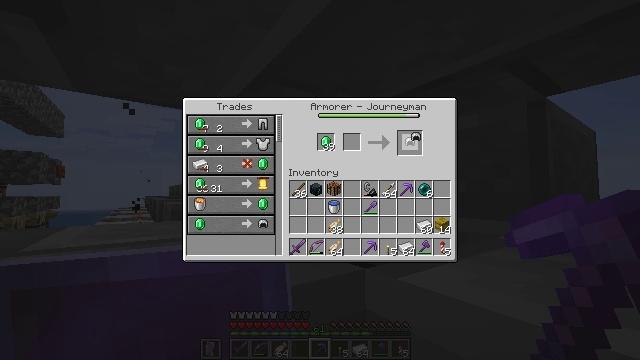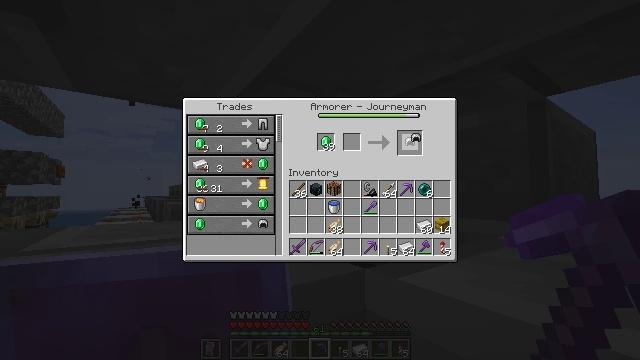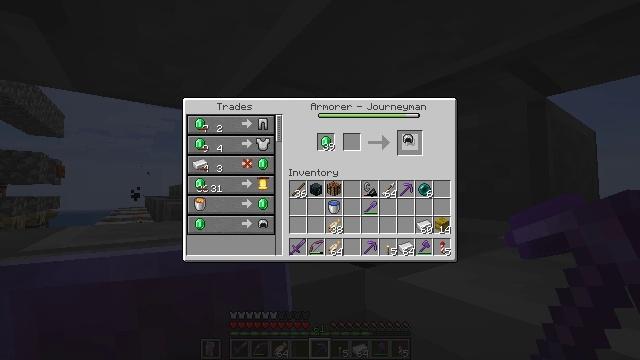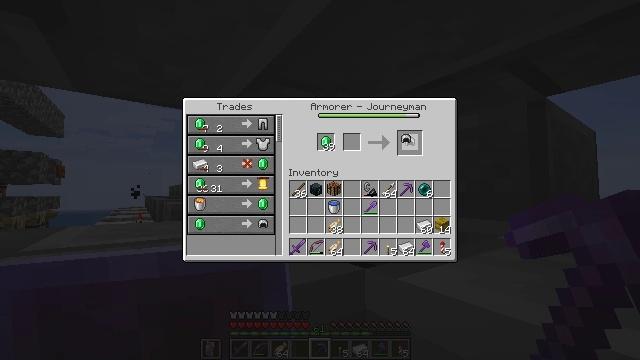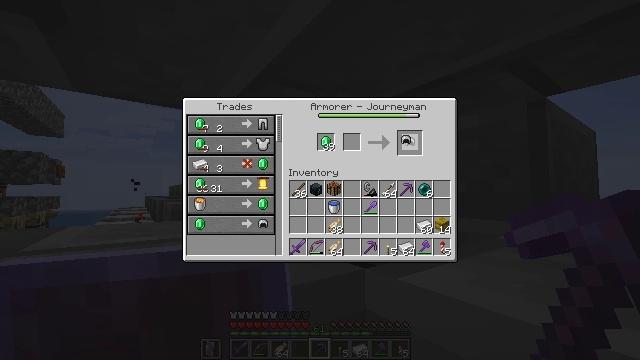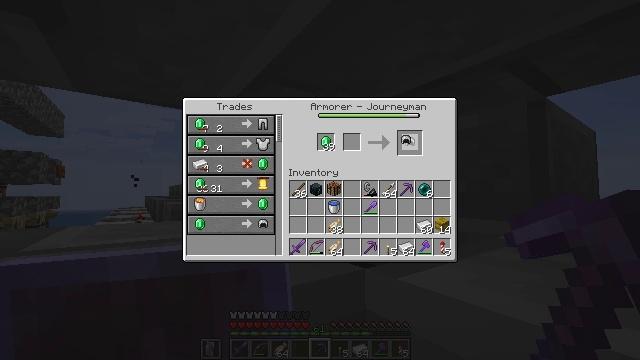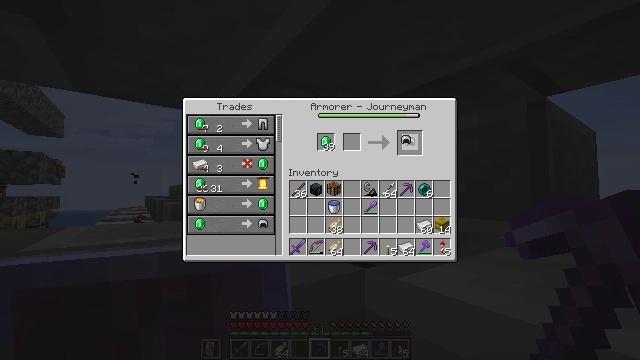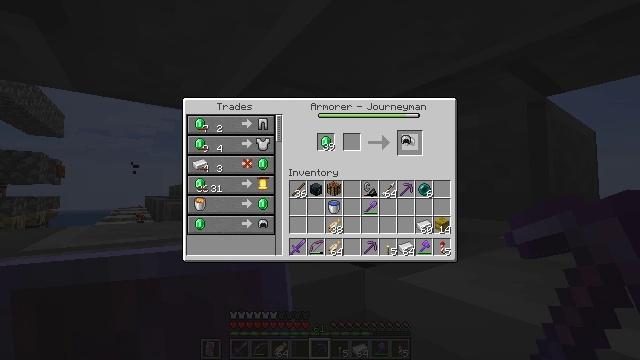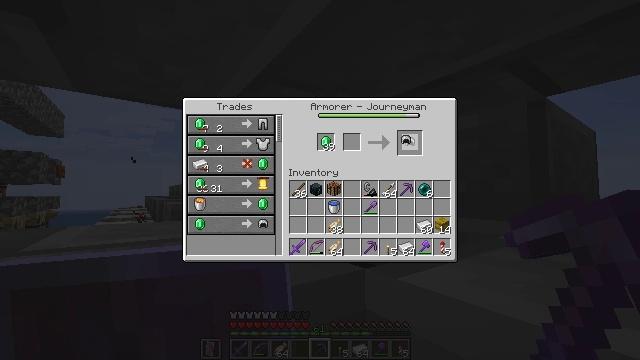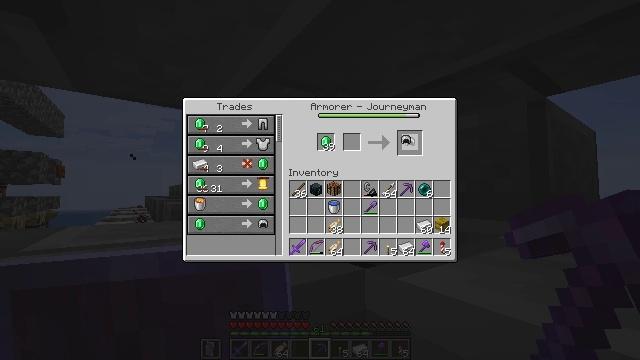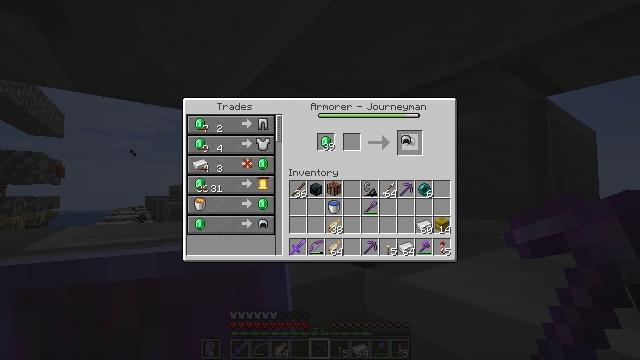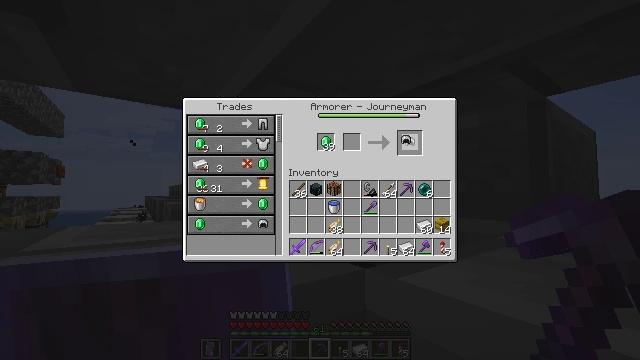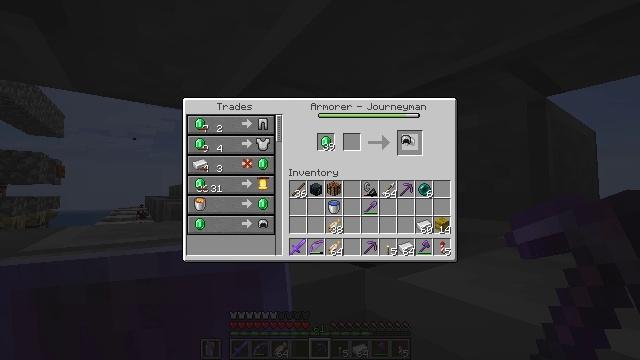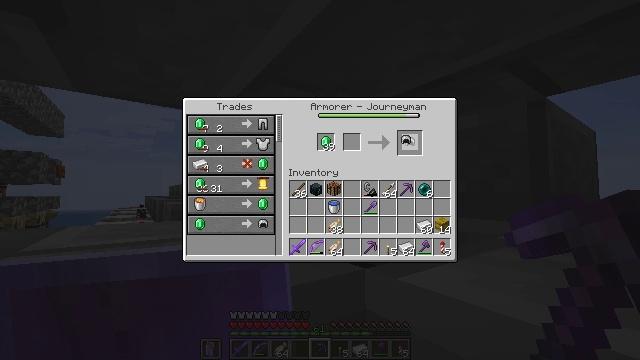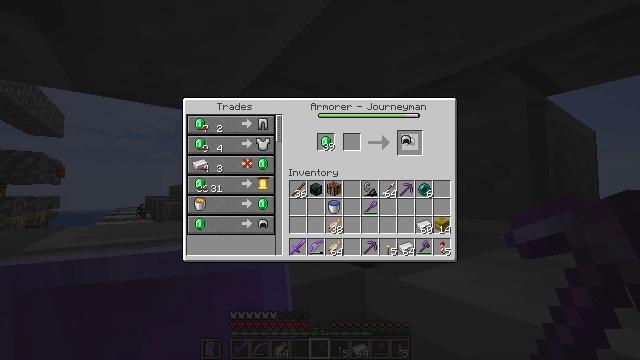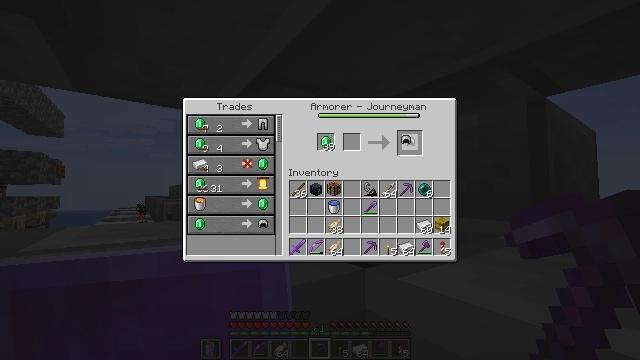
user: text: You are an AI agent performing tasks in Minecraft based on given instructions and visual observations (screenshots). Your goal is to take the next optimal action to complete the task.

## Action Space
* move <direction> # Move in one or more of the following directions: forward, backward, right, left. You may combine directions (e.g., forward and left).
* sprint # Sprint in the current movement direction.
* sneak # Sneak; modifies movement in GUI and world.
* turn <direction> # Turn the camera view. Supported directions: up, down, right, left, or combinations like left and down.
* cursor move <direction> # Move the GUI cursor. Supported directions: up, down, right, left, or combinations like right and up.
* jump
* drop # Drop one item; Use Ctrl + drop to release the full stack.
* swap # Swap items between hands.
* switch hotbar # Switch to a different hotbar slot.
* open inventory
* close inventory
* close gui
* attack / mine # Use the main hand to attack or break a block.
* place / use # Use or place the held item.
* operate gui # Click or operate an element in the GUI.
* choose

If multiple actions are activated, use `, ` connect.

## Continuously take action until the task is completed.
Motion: motion action
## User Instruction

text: Use the crafting table to make a chainmail helmet.
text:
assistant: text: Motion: no_op
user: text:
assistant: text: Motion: turn left
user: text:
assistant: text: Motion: no_op
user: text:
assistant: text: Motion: no_op
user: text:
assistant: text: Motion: no_op
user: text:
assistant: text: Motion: no_op
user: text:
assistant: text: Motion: no_op
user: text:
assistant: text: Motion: no_op
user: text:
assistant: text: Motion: attack / mine
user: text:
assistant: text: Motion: attack / mine
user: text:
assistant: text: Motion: attack / mine
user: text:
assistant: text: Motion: no_op
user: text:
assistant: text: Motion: no_op
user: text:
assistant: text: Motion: no_op
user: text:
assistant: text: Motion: no_op
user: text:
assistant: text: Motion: no_op
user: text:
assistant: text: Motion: no_op
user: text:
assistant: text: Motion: no_op
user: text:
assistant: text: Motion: no_op
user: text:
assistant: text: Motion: no_op
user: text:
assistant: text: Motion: turn right and down
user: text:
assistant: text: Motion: turn down
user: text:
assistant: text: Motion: turn down
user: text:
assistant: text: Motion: no_op
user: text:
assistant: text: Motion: no_op
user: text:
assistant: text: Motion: no_op
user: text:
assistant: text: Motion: no_op
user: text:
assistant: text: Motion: turn down
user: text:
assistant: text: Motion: no_op
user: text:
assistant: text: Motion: no_op